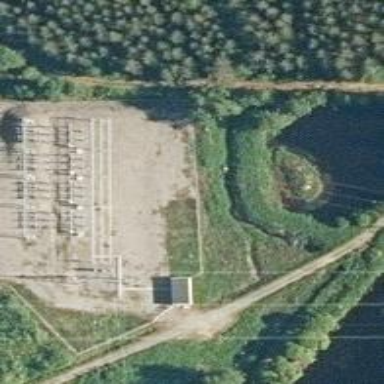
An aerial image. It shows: Transmission substation.